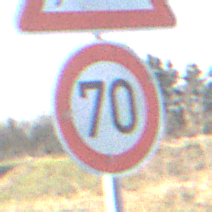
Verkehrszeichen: Geschwindigkeit70
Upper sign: WildwechselLinks
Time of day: MorningAfternoon
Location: Outdoor (Nature)
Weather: Clear
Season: NotSpecified
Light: Natural